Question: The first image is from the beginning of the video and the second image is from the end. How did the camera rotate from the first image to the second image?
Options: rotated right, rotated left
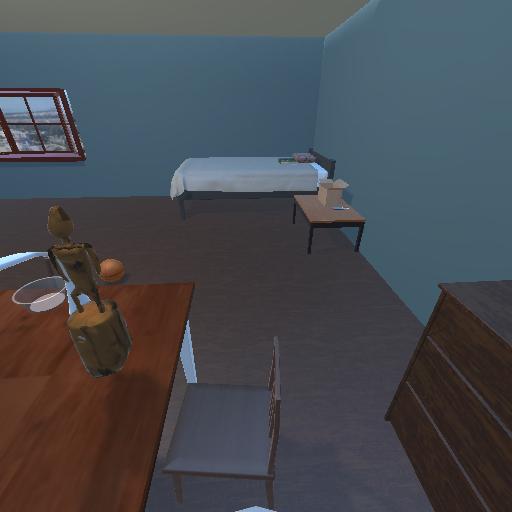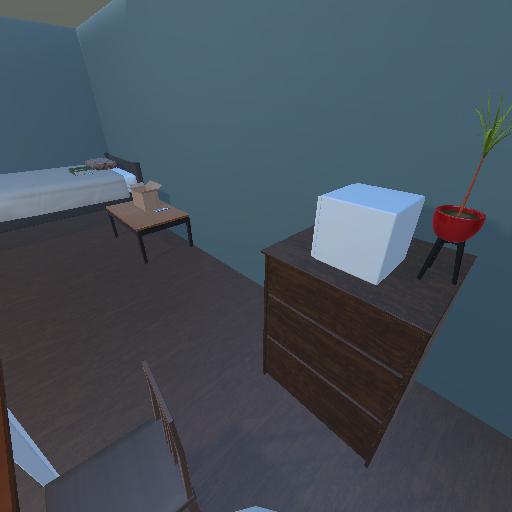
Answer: rotated right